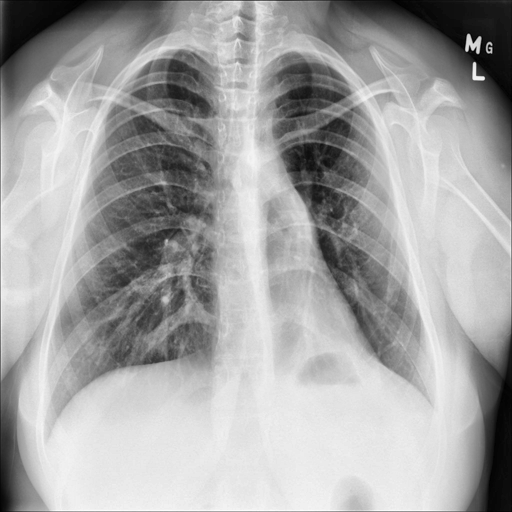
Finding: NORMAL